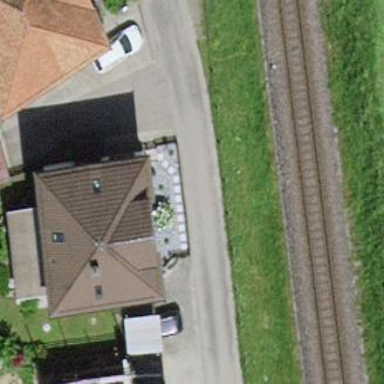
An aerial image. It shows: Building with hipped roof.